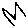
Label: star